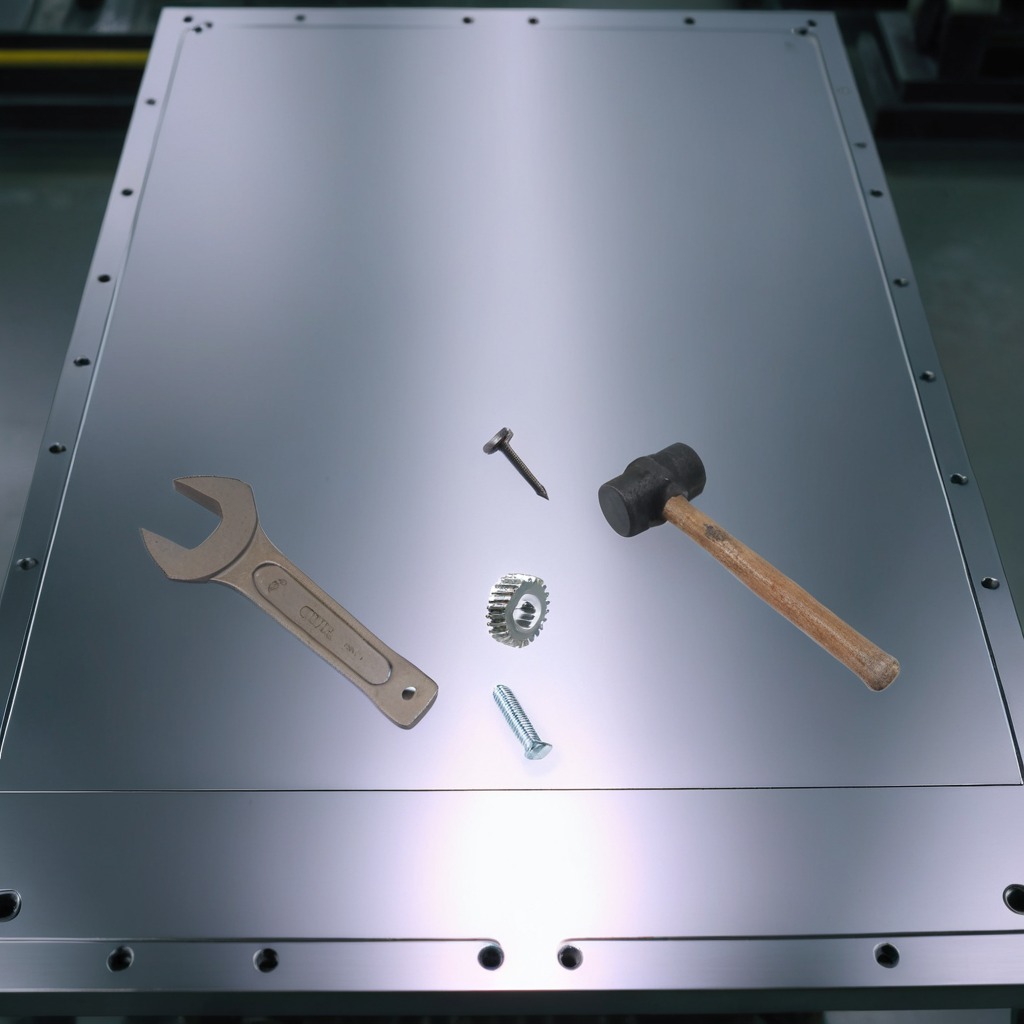
A steel gear with teeth, a metal machine screw, a hammer, an iron nail, and a wrench are lying on the metal table in a machine shop under fluorescent lights.